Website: crate-barrel
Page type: billing-address
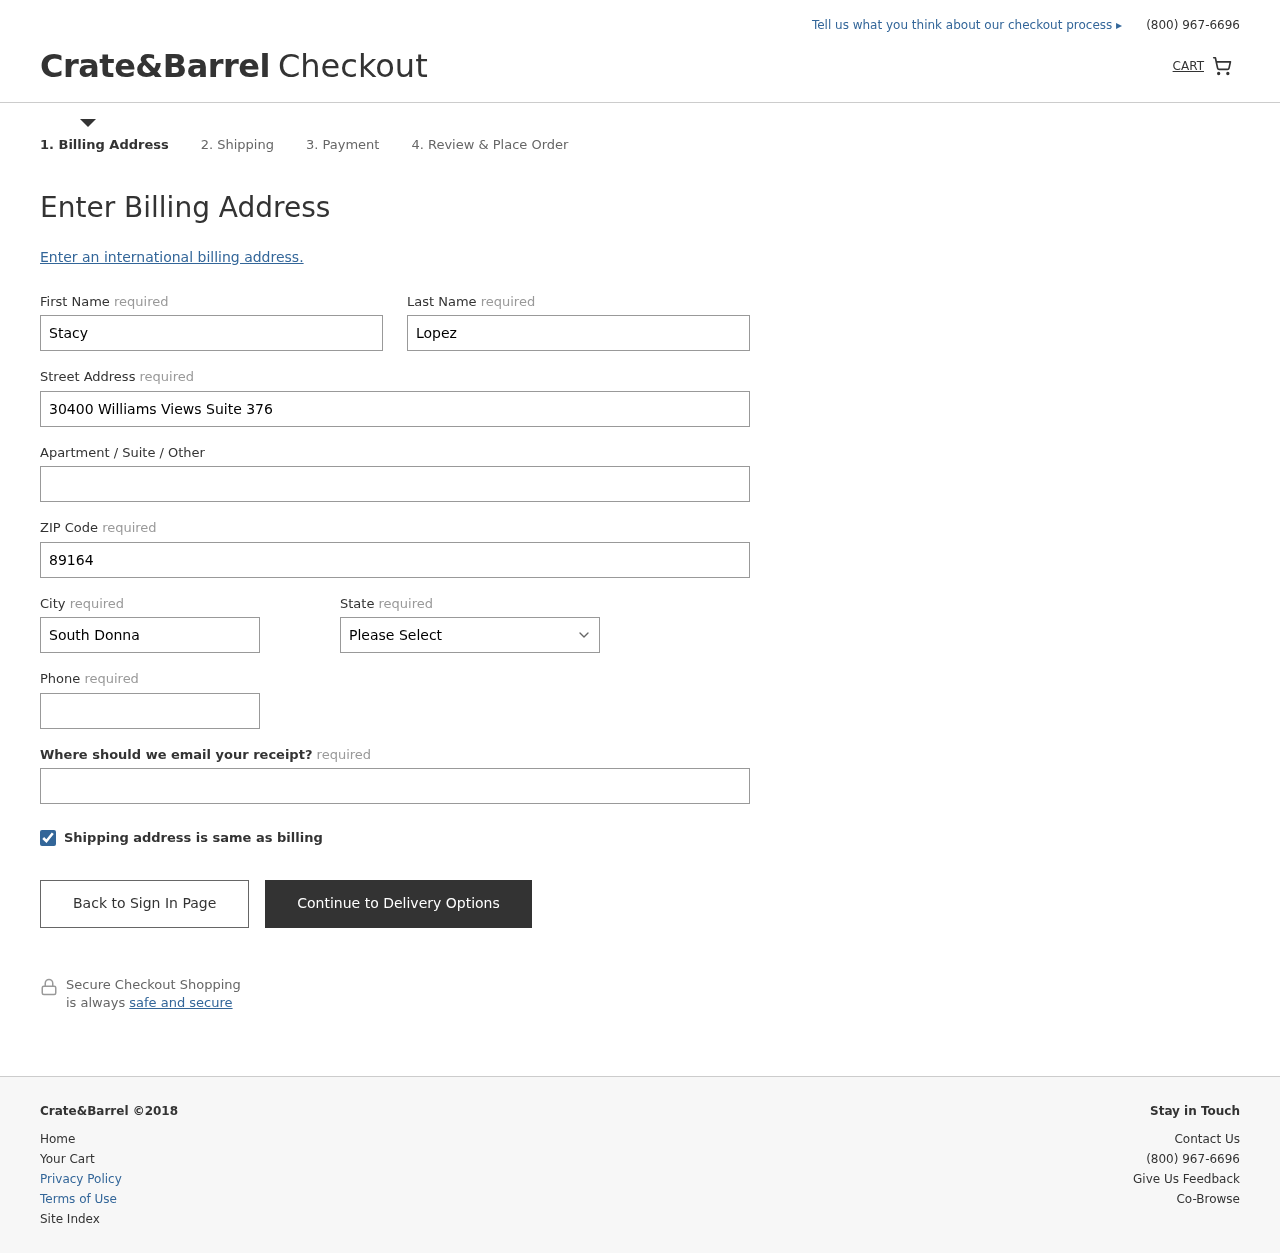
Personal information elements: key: PII_STATE
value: PW
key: PII_FIRSTNAME
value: Stacy
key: PII_LASTNAME
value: Lopez
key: PII_STREET
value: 30400 Williams Views Suite 376
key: PII_POSTCODE
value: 89164
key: PII_CITY
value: South Donna
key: PII_PHONE
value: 9776039831
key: PII_EMAIL
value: stacylopez@hotmail.com